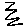
Label: zigzag